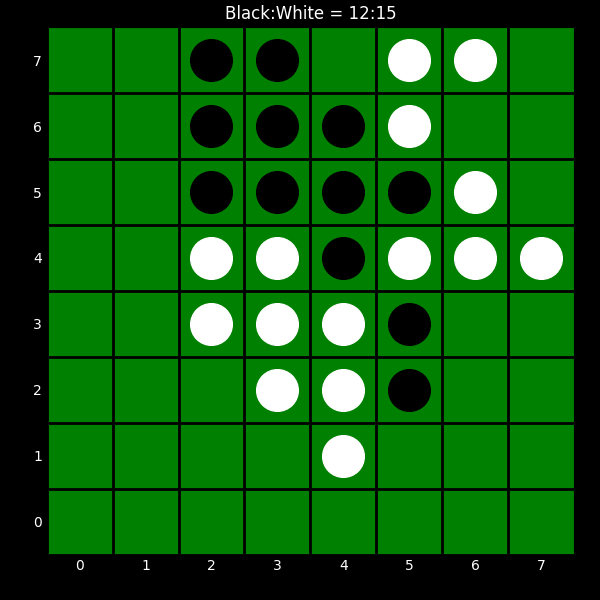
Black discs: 12
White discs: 15